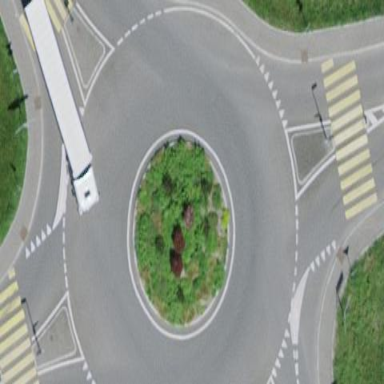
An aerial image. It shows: Tertiary road leading to roundabout.